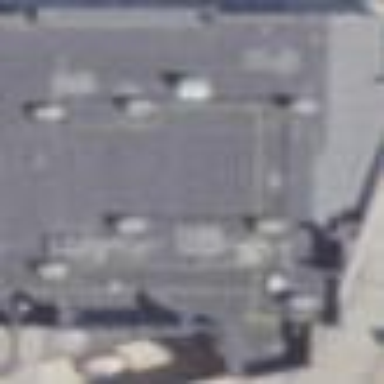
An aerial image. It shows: Retail building that houses department store.